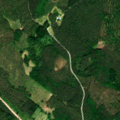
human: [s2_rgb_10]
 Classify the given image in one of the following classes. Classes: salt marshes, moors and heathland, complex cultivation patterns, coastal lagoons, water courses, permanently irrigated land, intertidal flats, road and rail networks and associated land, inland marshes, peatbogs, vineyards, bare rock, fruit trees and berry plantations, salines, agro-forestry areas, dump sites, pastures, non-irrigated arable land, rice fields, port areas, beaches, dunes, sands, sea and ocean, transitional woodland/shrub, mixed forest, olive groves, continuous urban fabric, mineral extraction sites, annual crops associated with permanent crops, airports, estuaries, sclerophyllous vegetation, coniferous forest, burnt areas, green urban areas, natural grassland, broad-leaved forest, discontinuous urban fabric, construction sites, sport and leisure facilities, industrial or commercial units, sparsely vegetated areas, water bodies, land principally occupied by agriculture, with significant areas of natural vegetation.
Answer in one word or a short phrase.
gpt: coniferous forest, transitional woodland/shrub